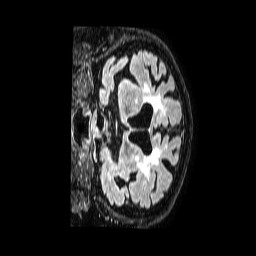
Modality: FLAIR
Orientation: coronal
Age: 81
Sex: male
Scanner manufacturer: philips
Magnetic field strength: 1.5 T
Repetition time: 4.8 s
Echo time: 0.3 s